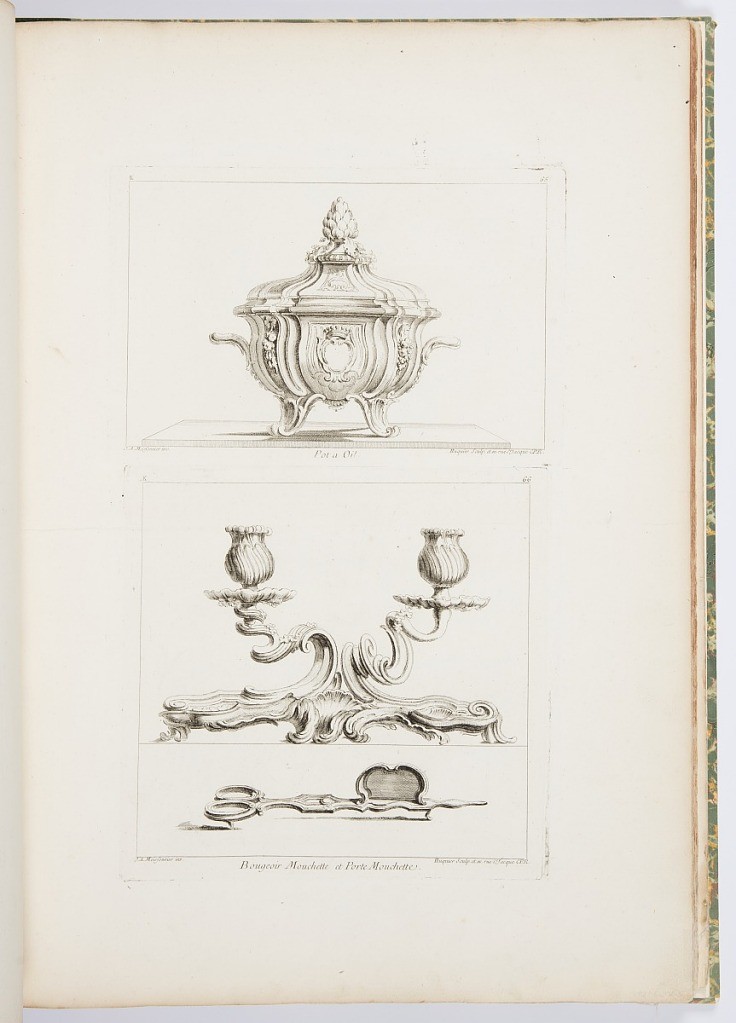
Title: Pot a Oil., Terrine, 5th Plate
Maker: Juste-Aurèle Meissonnier, French, b. Italy, 1695–1750
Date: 1740
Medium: Engraving on white laid paper
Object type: Print
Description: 1921-6-212-26-a: Covered tureen, knob on lid in shape of a large ar...;     1921-6-212-26-b: Splayed candleholder, spiraling arms decorated wit...